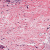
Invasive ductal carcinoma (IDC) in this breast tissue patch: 0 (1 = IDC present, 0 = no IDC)